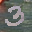
Label: 3